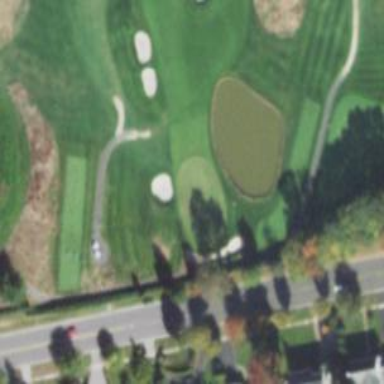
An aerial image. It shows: View of golf hole.